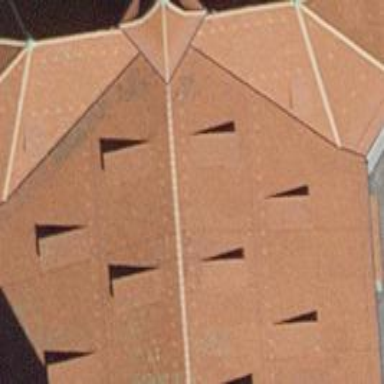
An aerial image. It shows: Building with hipped roof tiles.